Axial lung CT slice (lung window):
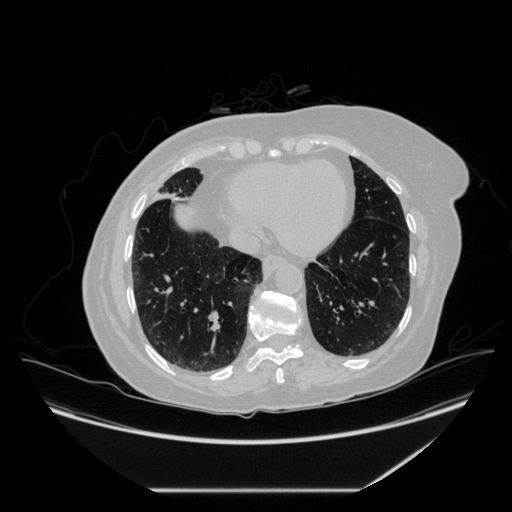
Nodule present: no